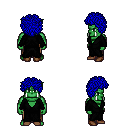
a pixel art fantasy rpg character, male body template, orc, green skin, gray robe, robe skirt, blue curly afro hairstyle, brown shoes, four views (front, back, left, right), 2x2 character sprite sheet, small pixel art, hard edges, no anti-aliasing